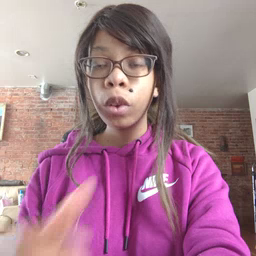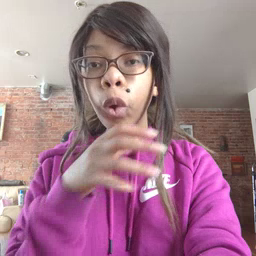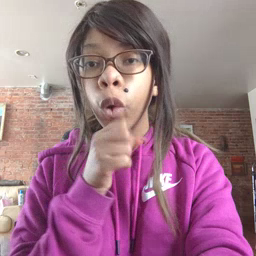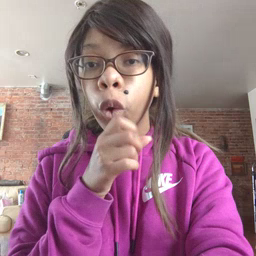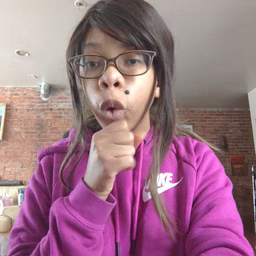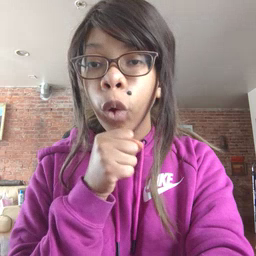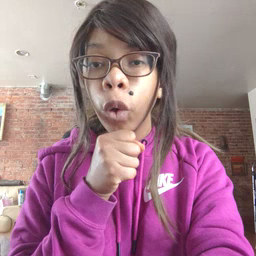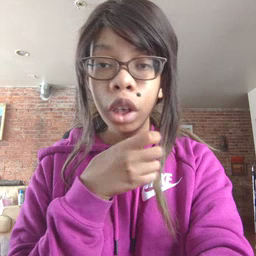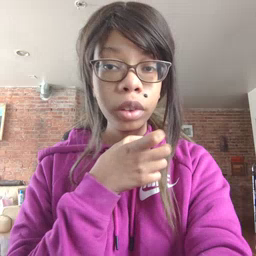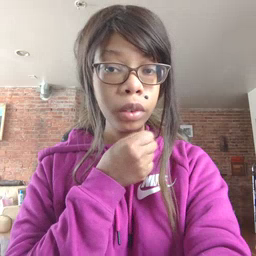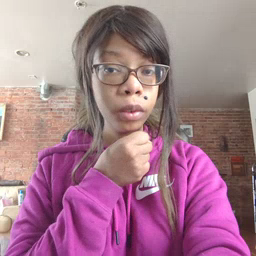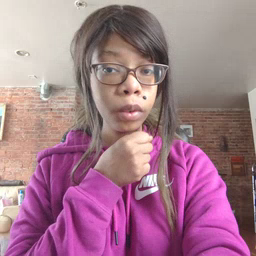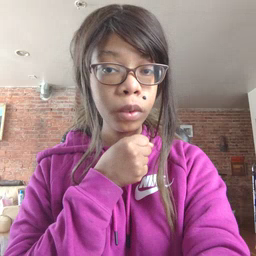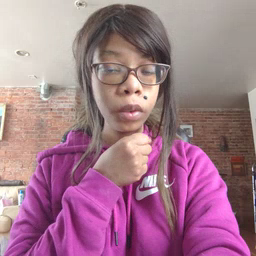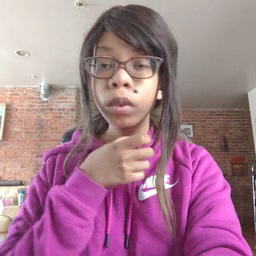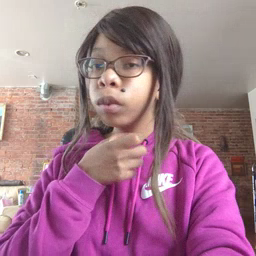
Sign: orange